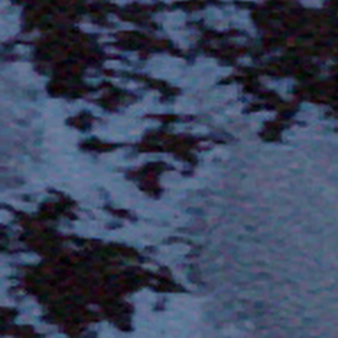
Label: other